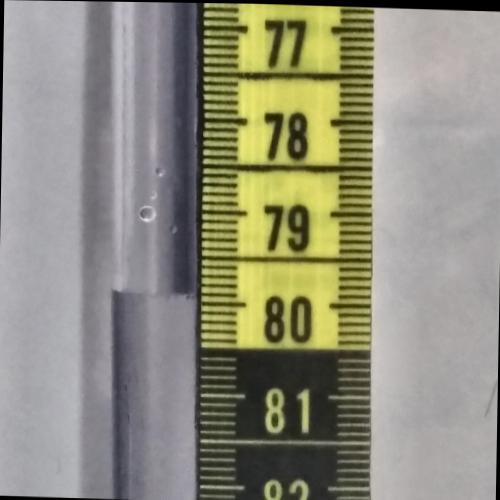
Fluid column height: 79.9 cm